Question: I am practicing my JQuery at the moment, and I cannot understand how to make this error message go away: The code seems to work though. Nothing wrong with it.
I downloaded the latest version of JQuery, using a Safari browser, and writing my code in the Brackets text editor.
The Javascript code I have is:
'''
$(document).ready(function () {
$("h2").mouseenter(function () {
$("h2").fadeTo('fast', 0);
});
$("h2").mouseleave(function () {
$("h2").fadeTo('fast', 1);
});
});
'''
Below is a screenshot of the my code + error message

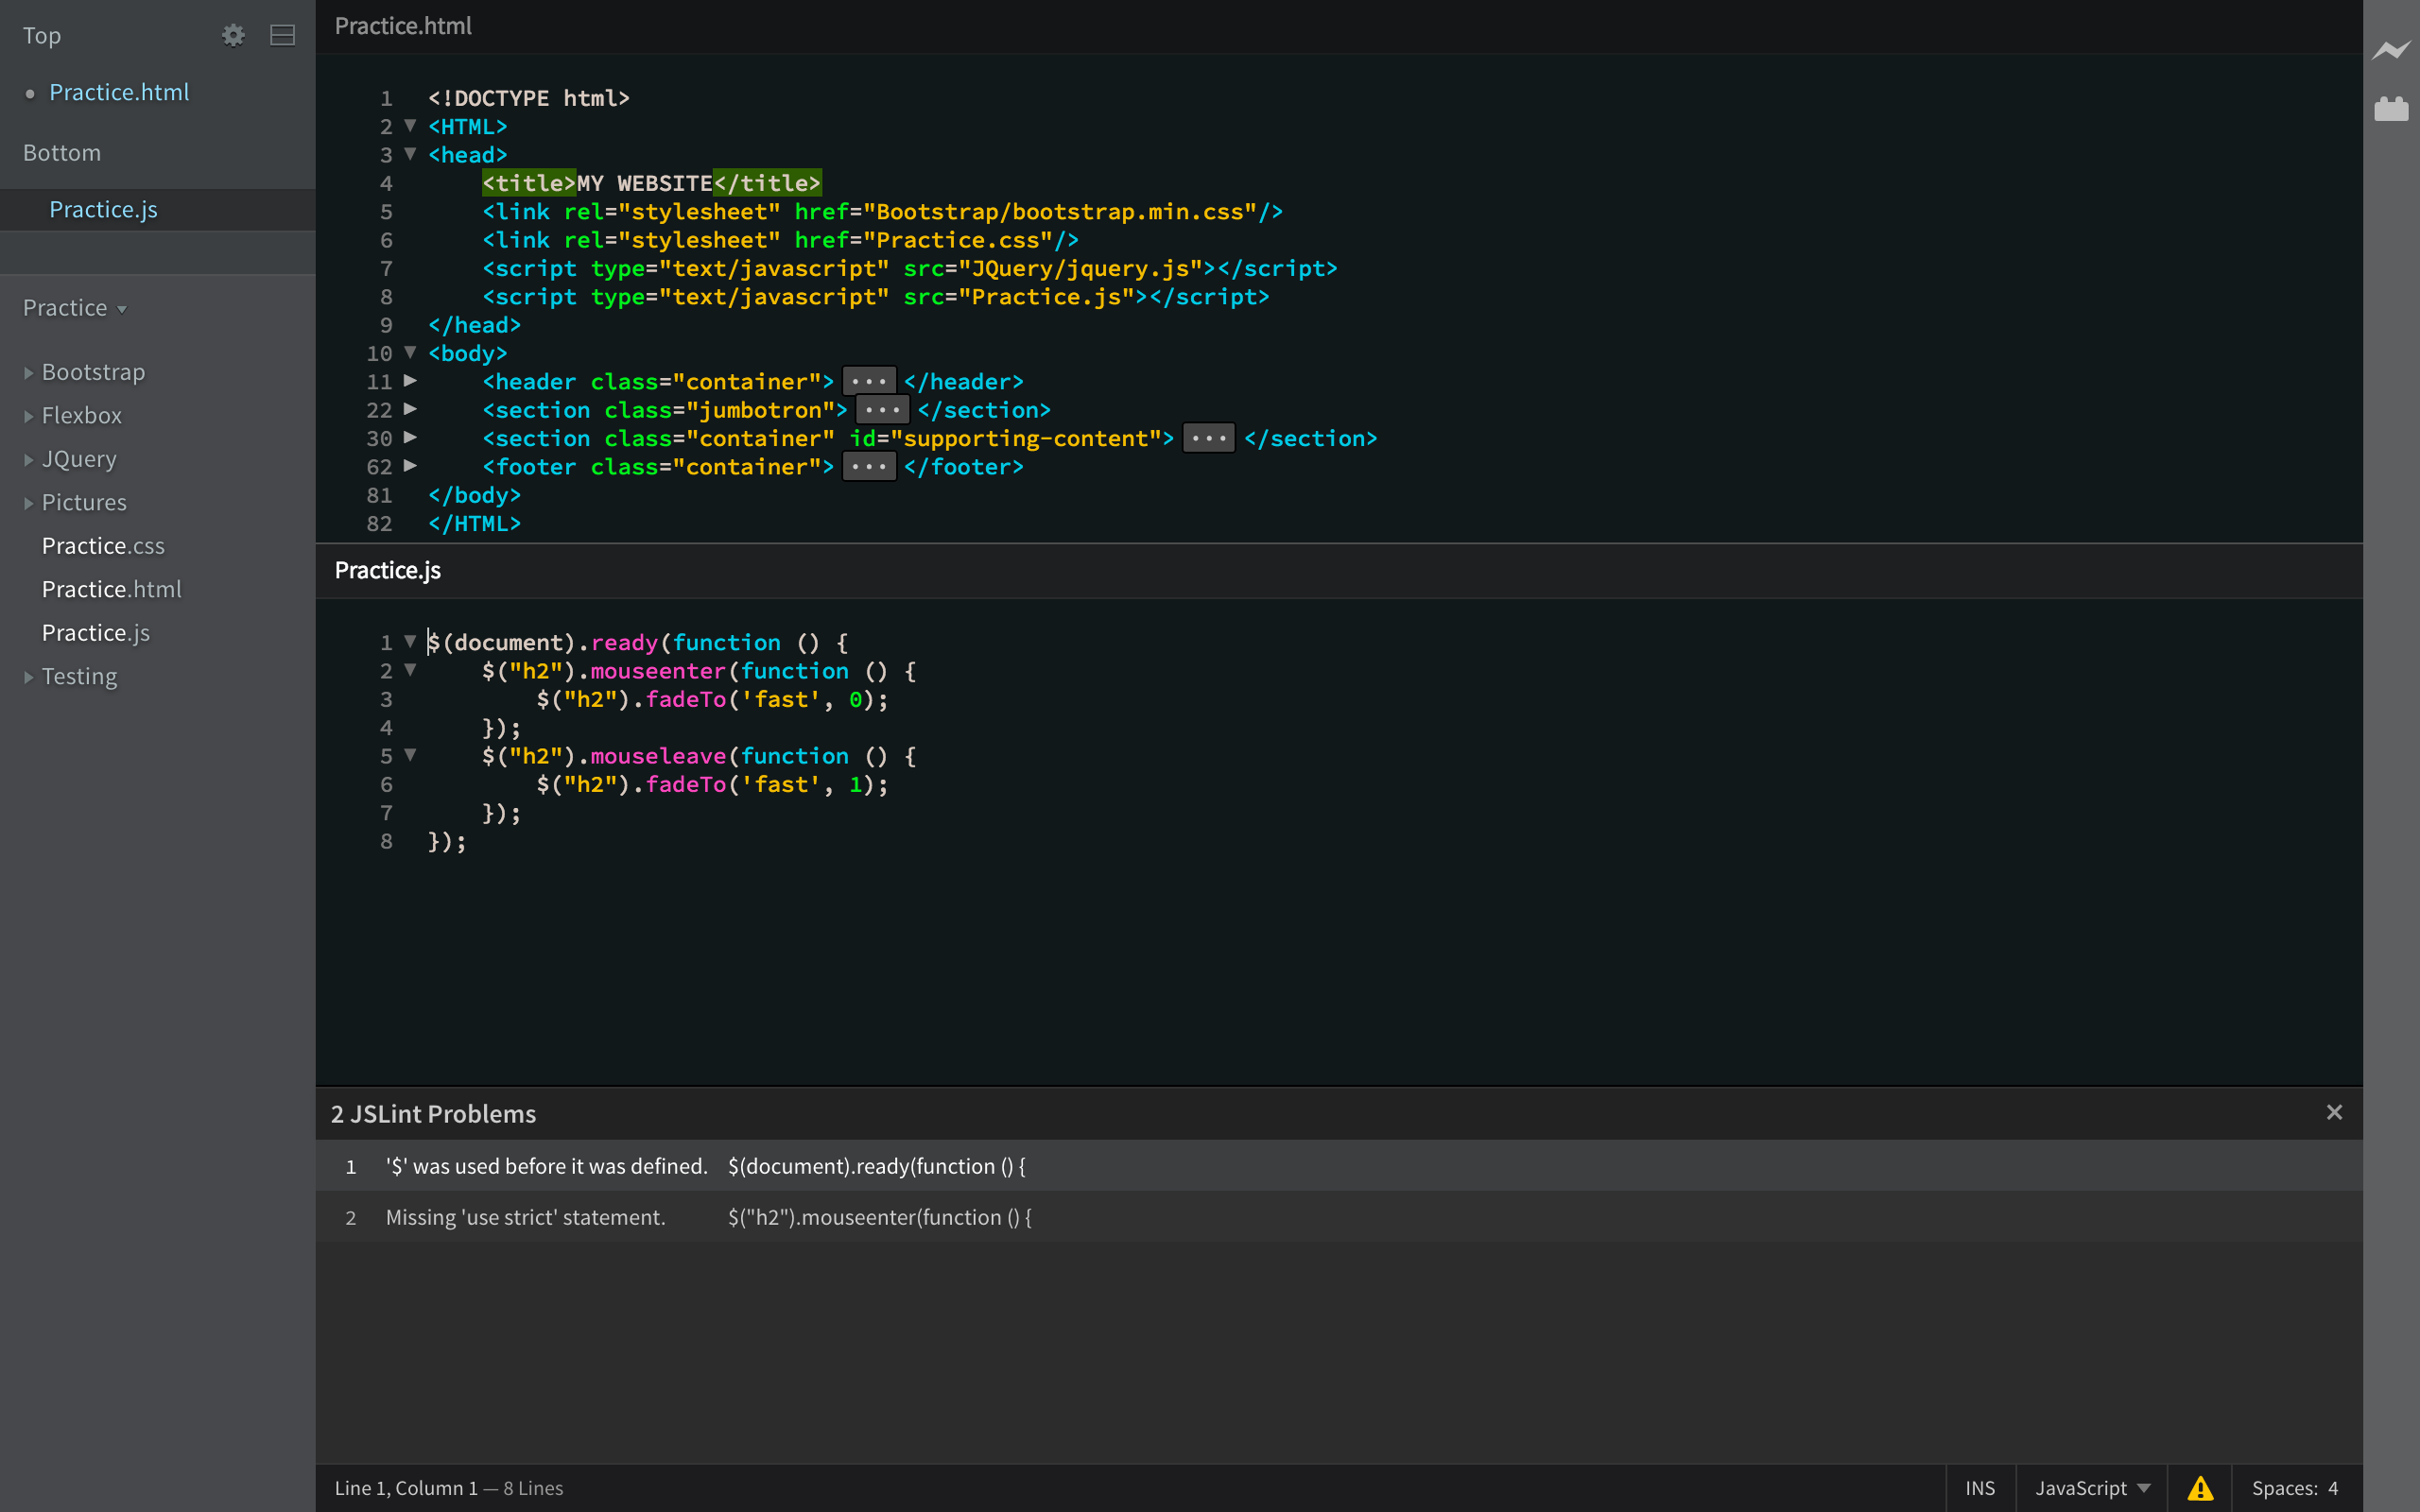
Answer: You have to tell JSLint it is a global. Add this comment to the top of your file:
'''
/*global $, jQuery*/
'''